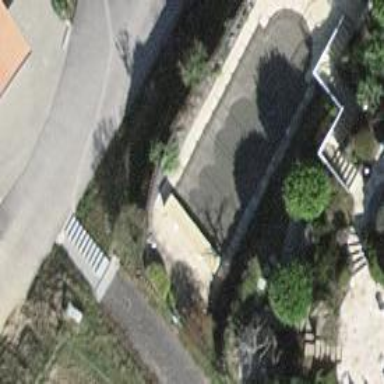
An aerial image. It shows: Swimming pool located in leisure land.